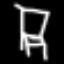
Label: chair